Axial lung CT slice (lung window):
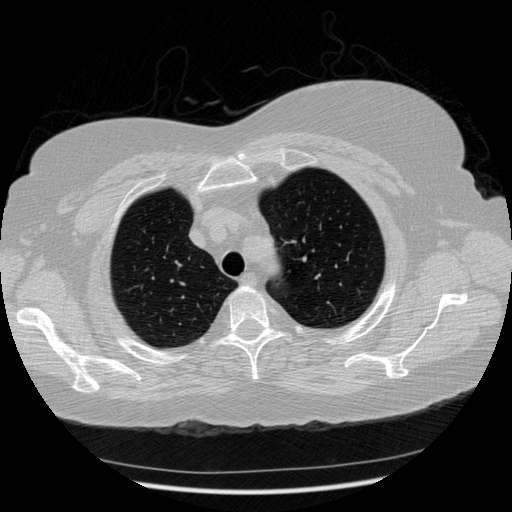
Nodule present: no